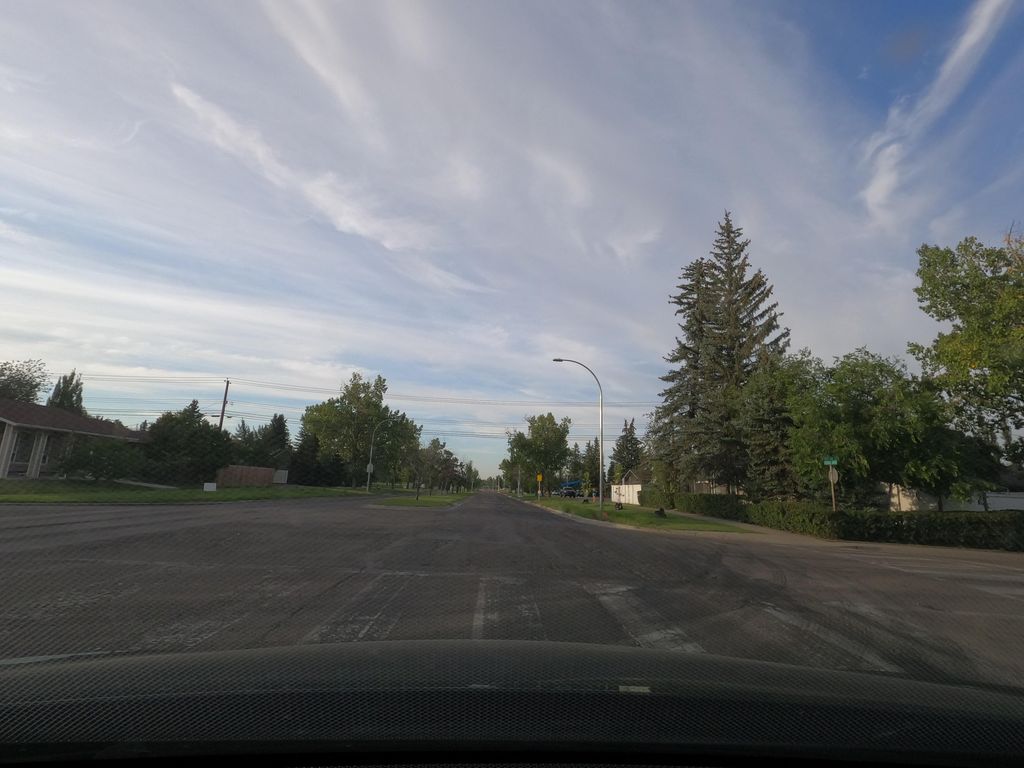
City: calgary